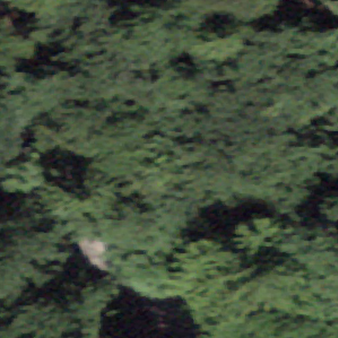
Label: other